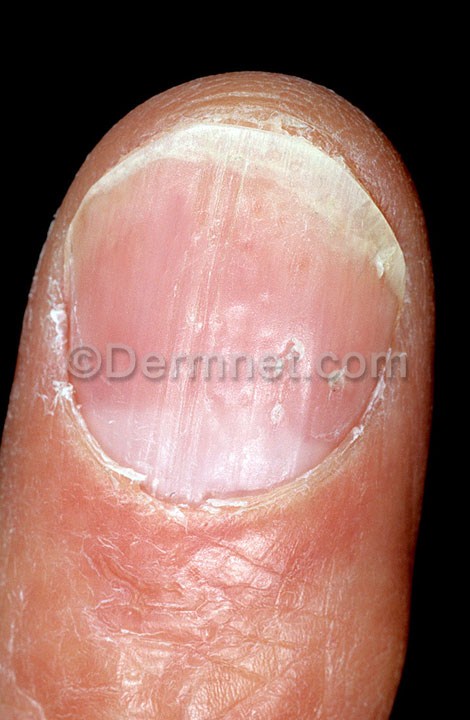
Disease: Nail Fungus and other Nail Disease